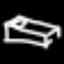
Label: bed